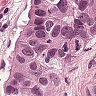
Metastatic tissue present: yes